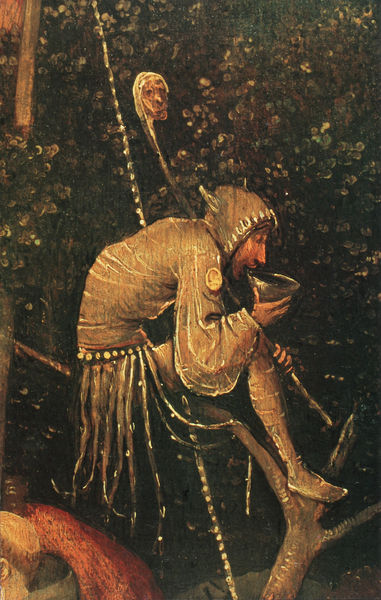
Titel: Narrenschiff
Künstler: Hieronymus Bosch
Schlagwörter: baum, blätter, gemälde, hand, laub, mann, weiß, bäume, sitzen, nacht, gürtel, rot, malerei, hemd, kappe, trinken, mensch, schale, ast, gebüsch, kelch, kostüm, sitzend, ohren, stock, stab, glatze, streifen, becher, narr, seil, glöckchen, strumpfhose, hörner, narrenkappe, glocken, kapuze, eulenspiegel, schellen, tonsur, till, seiltänzer, till eulenspiegel, narrenstab